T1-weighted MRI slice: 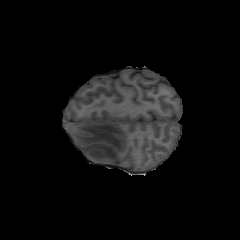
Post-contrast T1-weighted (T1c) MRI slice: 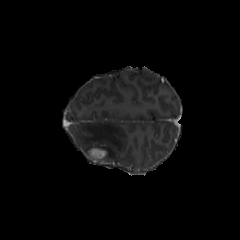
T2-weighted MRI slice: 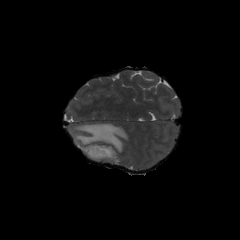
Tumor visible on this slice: yes